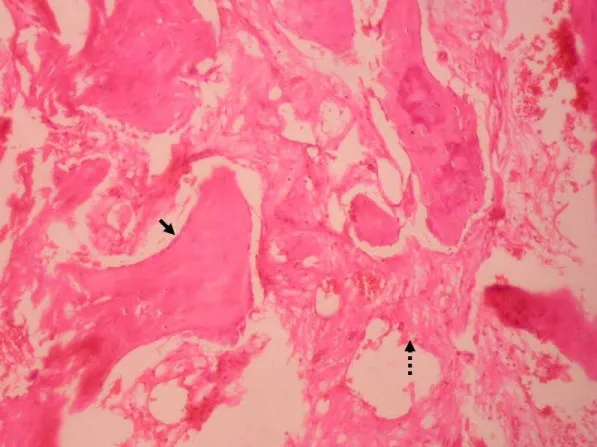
Microphotograph of the tumor. Microphotograph (250X) of the specimen in H & E stain showing new osteoid lined by plump osteoblasts (solid arrow) in a highly vascularised stroma (broken arrow).
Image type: pathology (h&e)